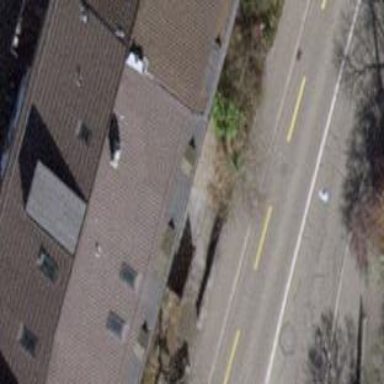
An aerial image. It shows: Beautiful apartment building with mansard roof.